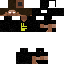
A male human skin with dark skin, wearing brown long hair dressed in a black hoodie and black pants, featuring a closed mouth.